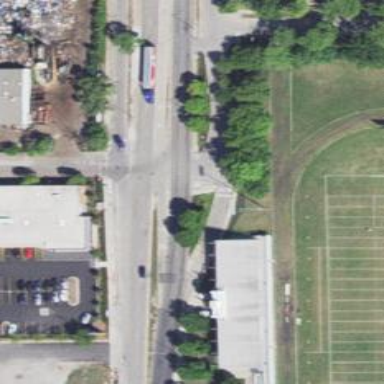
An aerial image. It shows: Footway located on traffic island.